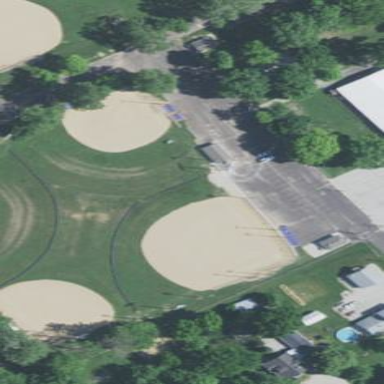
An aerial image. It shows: Baseball pitch for leisure and sports activities.